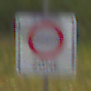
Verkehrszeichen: BeginnUmweltzone
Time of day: Midday
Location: Outdoor (Nature)
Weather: Overcast
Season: Autumn
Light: Natural